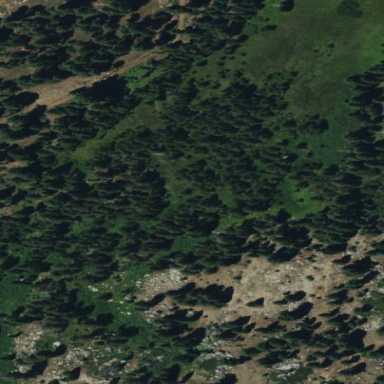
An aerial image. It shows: Wet meadow with wooded vegetation.